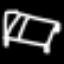
Label: bed